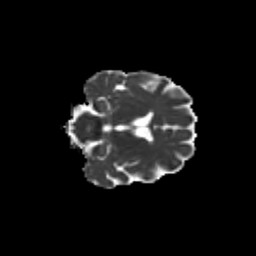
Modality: MD
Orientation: coronal
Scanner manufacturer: siemens
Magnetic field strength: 3 T
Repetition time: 9.2 s
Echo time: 0.084 s